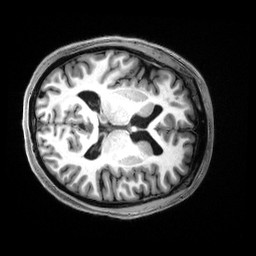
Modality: T1w
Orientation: axial
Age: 21
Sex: female
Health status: healthy
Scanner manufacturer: siemens
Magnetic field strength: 3 T
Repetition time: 2.5 s
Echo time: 0.00222 s